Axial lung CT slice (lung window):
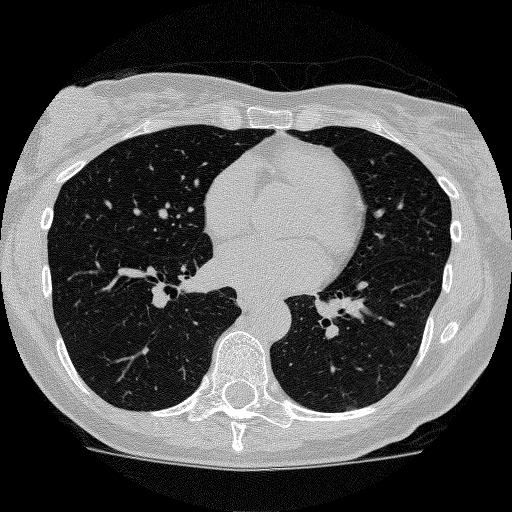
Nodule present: no